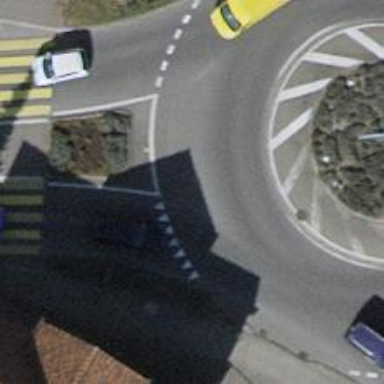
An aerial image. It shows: Road with "give way" sign.